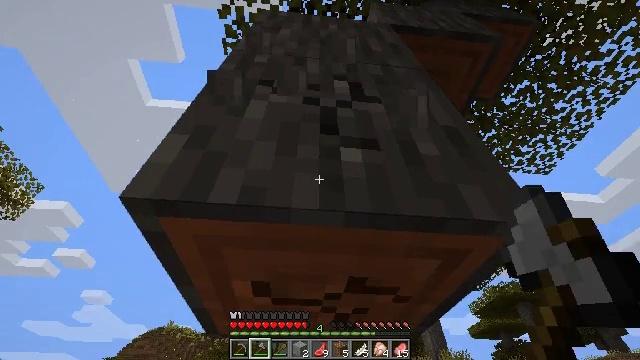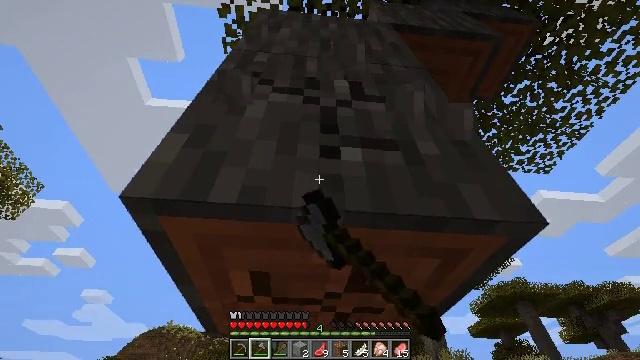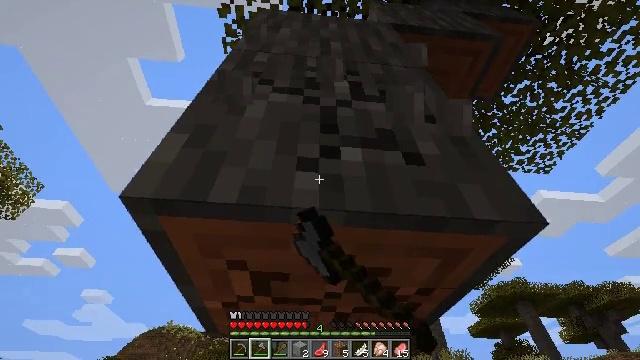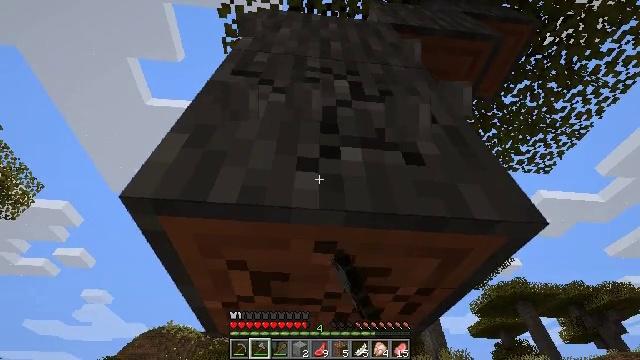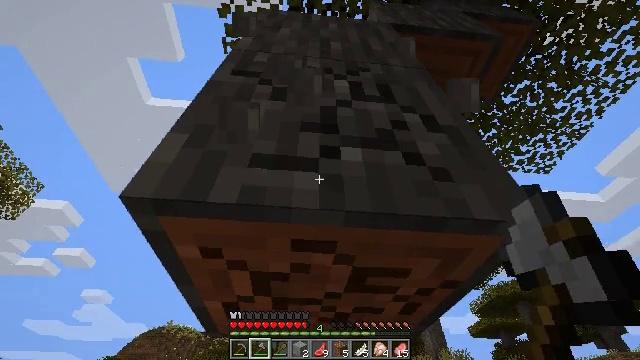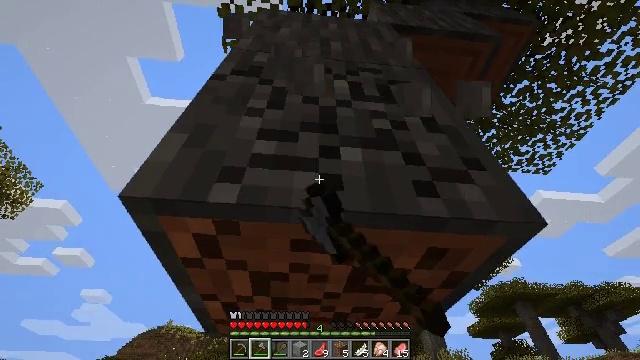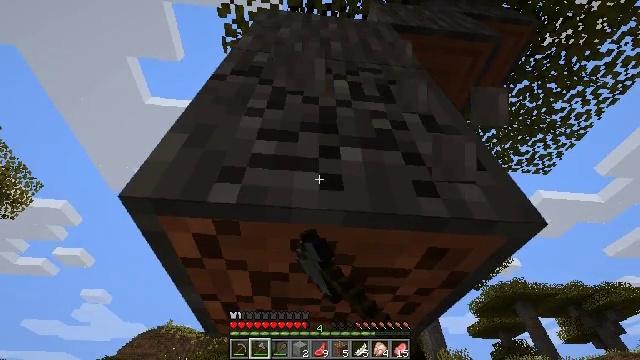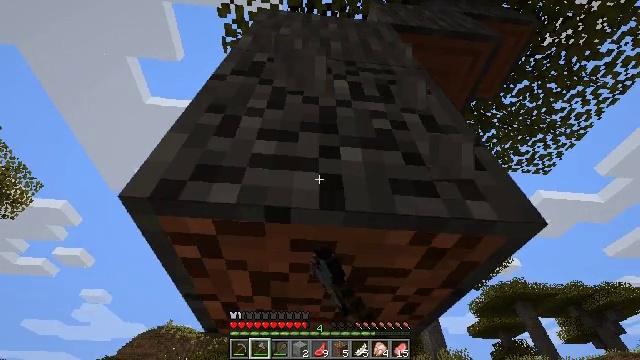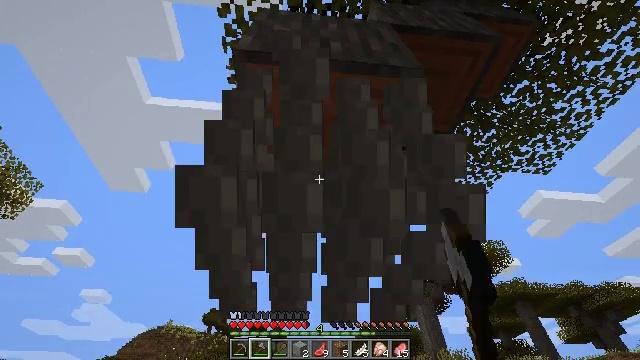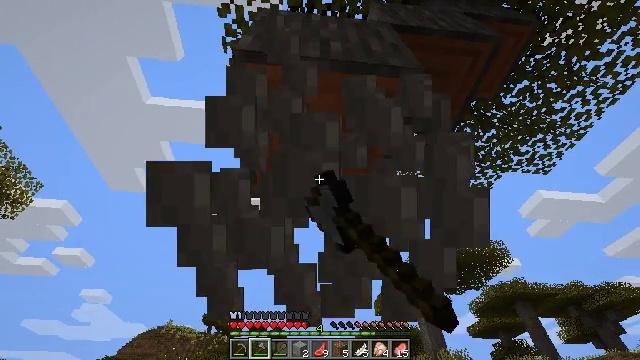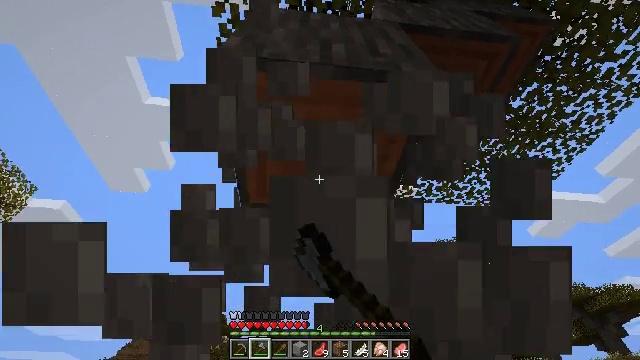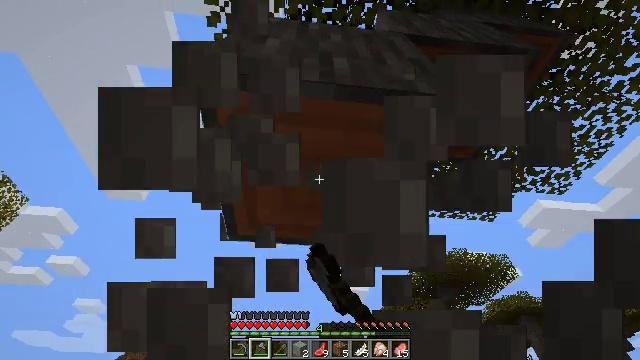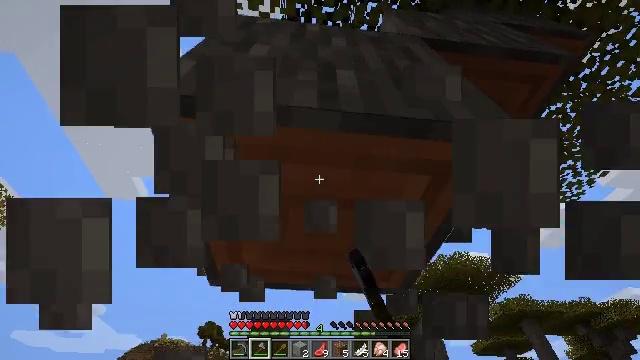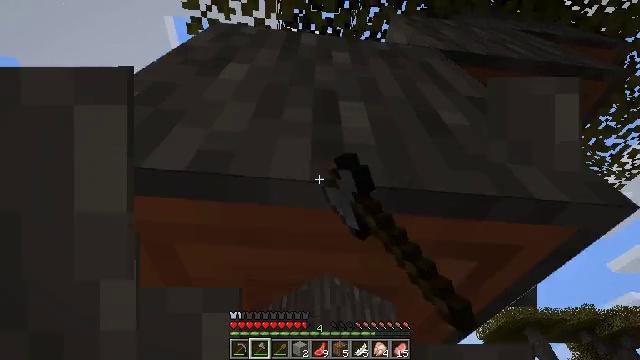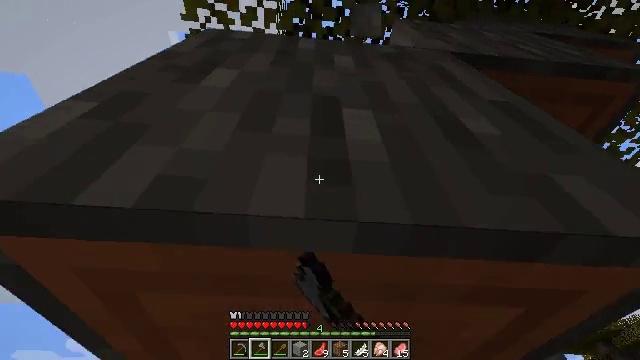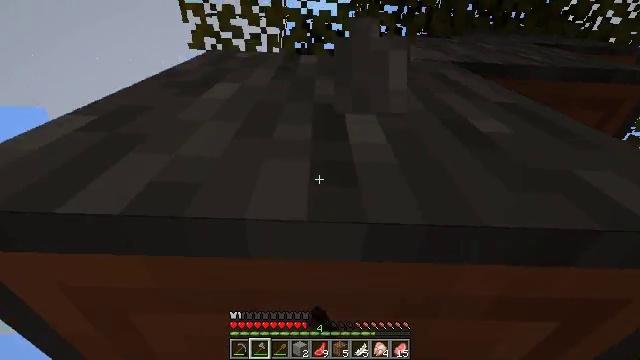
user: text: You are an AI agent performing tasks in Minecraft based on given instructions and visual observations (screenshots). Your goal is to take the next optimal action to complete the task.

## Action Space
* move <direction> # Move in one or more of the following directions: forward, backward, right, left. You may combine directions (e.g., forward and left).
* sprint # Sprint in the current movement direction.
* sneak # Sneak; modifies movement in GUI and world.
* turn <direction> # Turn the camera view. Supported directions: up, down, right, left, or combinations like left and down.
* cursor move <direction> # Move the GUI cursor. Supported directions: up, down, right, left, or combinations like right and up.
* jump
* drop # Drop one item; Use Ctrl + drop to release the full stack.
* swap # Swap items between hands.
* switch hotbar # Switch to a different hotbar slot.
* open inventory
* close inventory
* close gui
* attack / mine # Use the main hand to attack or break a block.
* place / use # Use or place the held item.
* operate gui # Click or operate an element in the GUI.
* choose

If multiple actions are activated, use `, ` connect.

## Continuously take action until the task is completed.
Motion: motion action
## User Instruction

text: Chop down the acacia log.
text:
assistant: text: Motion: attack / mine
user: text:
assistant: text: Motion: attack / mine
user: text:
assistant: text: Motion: attack / mine
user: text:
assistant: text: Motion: attack / mine
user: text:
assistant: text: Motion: attack / mine
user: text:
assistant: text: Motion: attack / mine
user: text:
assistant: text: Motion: attack / mine
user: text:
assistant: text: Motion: attack / mine
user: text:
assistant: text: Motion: attack / mine
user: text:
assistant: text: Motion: move forward, attack / mine, jump
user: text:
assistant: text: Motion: move forward, turn up, attack / mine, jump
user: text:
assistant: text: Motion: move forward, attack / mine, jump
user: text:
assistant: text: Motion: move forward, attack / mine, jump
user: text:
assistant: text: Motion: move forward, turn left and up, attack / mine
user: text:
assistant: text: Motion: turn left and up, attack / mine
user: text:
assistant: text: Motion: turn left and up, attack / mine
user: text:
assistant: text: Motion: turn up, attack / mine
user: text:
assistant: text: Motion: turn up, attack / mine
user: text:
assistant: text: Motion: turn up, attack / mine
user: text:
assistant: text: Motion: turn up, attack / mine
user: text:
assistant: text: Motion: turn up, attack / mine
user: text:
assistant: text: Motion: attack / mine
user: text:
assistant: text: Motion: attack / mine
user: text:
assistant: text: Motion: attack / mine
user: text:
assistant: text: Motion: move forward, attack / mine
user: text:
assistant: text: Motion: move forward, attack / mine
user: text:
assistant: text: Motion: move forward, attack / mine
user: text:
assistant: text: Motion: turn right, attack / mine
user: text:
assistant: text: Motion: turn right and up, attack / mine
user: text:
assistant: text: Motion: turn right and up, attack / mine